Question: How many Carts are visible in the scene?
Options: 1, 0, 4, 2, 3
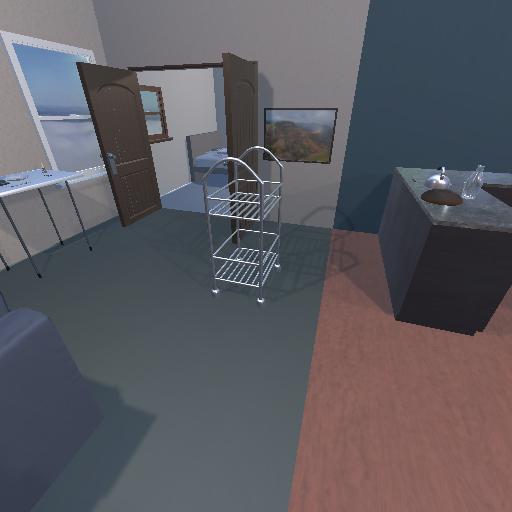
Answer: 1